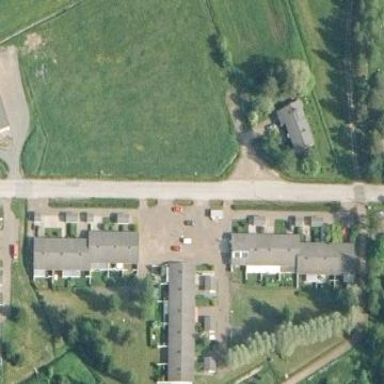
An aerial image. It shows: Residential area.